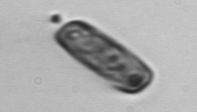
Label: Ephemera